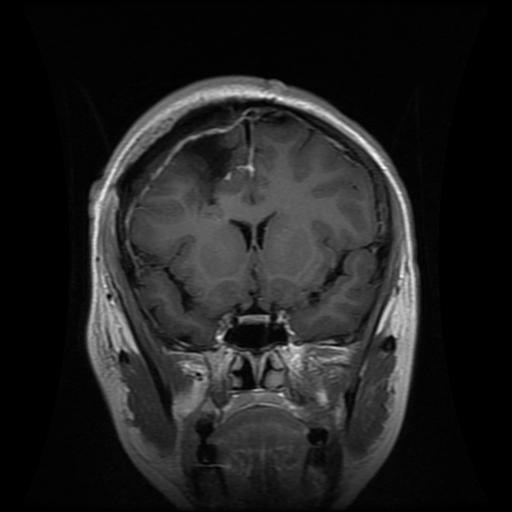
Label: glioma